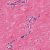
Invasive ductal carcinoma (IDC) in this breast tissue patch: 0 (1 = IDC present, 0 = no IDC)